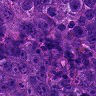
Metastatic tissue present: yes